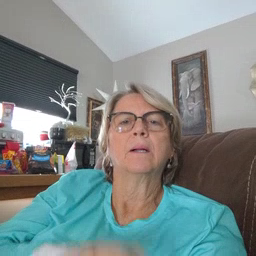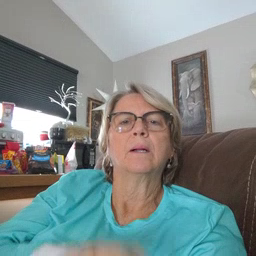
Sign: hen